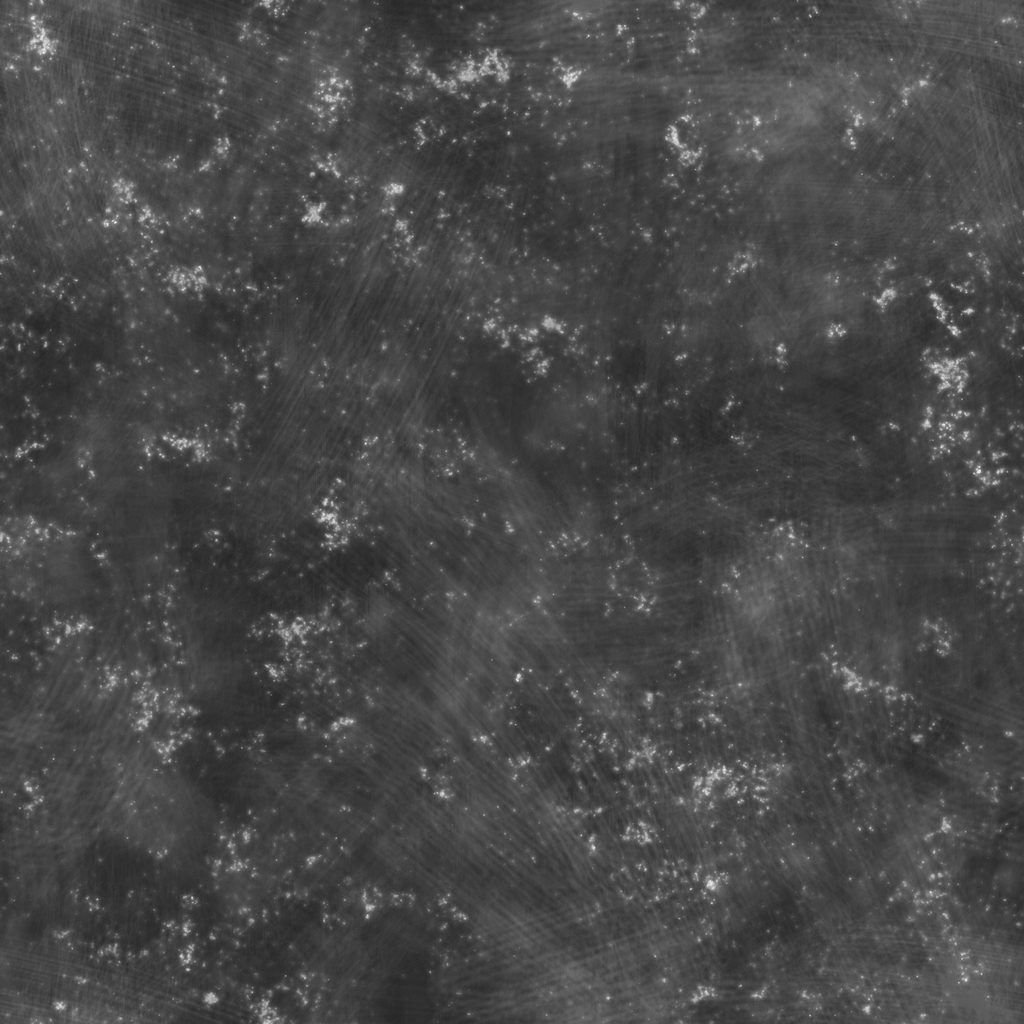
Texture map type: Roughness